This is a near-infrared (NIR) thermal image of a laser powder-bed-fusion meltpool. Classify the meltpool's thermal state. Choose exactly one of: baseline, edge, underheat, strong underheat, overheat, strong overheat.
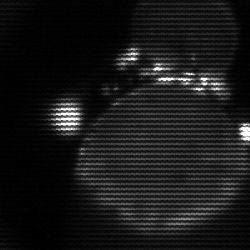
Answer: edge